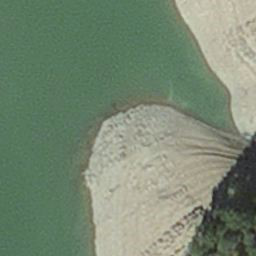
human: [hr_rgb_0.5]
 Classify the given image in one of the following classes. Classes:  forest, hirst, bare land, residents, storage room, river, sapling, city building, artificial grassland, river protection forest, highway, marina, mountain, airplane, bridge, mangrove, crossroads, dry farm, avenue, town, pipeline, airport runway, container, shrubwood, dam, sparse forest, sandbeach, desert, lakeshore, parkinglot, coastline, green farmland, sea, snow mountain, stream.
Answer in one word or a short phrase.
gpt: hirst